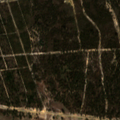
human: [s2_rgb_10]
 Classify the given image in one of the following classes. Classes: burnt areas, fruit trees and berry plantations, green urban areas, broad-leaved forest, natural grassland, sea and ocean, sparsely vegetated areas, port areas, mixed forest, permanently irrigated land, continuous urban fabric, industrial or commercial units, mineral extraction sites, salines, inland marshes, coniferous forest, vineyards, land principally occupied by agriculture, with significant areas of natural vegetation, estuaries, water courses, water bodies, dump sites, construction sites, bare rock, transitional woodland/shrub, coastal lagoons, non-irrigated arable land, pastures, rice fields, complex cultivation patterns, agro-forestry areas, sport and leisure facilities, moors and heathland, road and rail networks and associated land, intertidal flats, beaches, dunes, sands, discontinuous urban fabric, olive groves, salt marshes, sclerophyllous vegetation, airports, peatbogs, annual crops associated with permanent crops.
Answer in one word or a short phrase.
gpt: pastures, broad-leaved forest, coniferous forest, transitional woodland/shrub